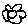
Label: flower